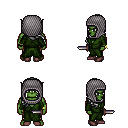
a pixel art fantasy rpg character, male body template, orc, green skin, green robe, gold greaves, gray right-swept hairstyle, chain hood, bracelets, maroon shoes, dagger, four views (front, back, left, right), 2x2 character sprite sheet, small pixel art, hard edges, no anti-aliasing